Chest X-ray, PA view. Patient: 52 years old, sex M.
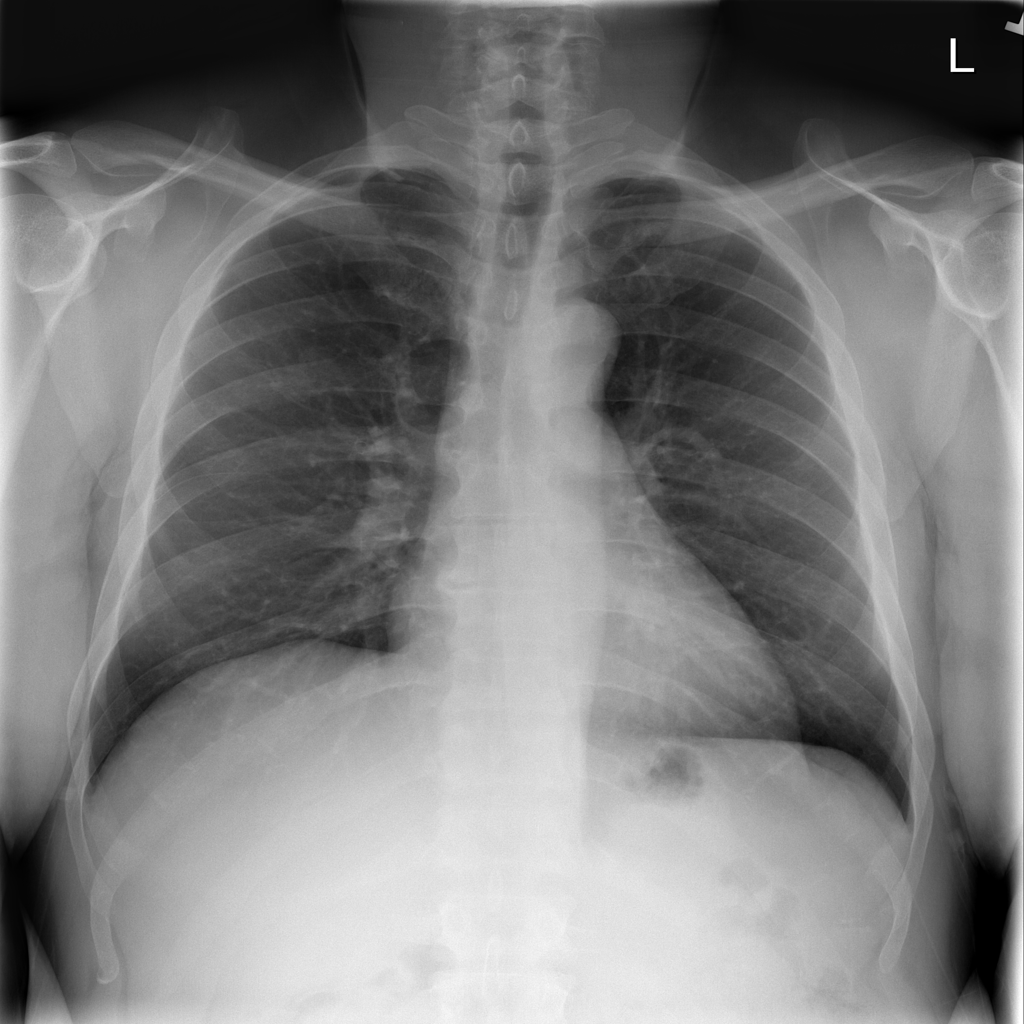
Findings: No Finding